【题型】解答题　【知识点】立体几何　【难度】easy
如图，直三棱柱$ABC-A_1B_1C_1$内接于一个圆柱，$AB=AC$，$BC$为底面圆的直径，圆柱的体积是$2\pi$，底面直径与圆柱的高相等.

\noindent (1)求圆柱的侧面积;\\
\noindent (2)求三棱柱$ABC-A_1B_1C_1$的体积.\\
\noindent (3)求直三棱柱的外接球的体积.
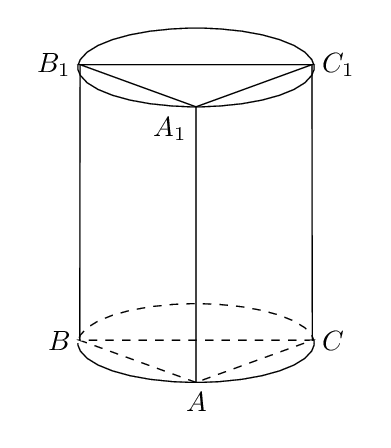
【解答】
\noindent 【答案】(1)$4\pi$\\
\noindent (2)$2$\\
\noindent (3)$\dfrac{8\sqrt{2}}{3}\pi$\\
\noindent 【分析】（1）先根据圆柱的体积和结构特点求圆柱的底面半径和高，再利用圆柱的侧面积公式求解.\\
\noindent （2）根据柱体的体积公式求解.\\
\noindent （3）先求三棱柱的外接球半径，再利用球体体积公式求解.\\
\noindent 【详解】（1）设底面圆的直径为$2r$，则其高也为$2r$;\\
\noindent 由题可知，圆柱的体积$V=\pi r^2\cdot 2r=2\pi$，解得$r=1$，\\
\noindent 因此圆柱的侧面积为$S=2\pi r\times 2r=4\pi$.\\
\noindent （2）因为$\triangle ABC$是等腰直角三角形，底面圆的半径为$1$，因此边长$AB=AC=\sqrt{2}$，\\
\noindent 所以三棱柱$ABC-A_1B_1C_1$的体积$V=\dfrac{1}{2}\times\sqrt{2}\times\sqrt{2}\times 2=2$.\\
\noindent （3）设三棱柱的外接球半径为$R$，
\noindent 则$R^2 = r^2 + r^2 = 2$，\\
\noindent 所以三棱柱的外接球体积为：$V = \dfrac{4}{3}\pi R^3 = \dfrac{8\sqrt{2}}{3}\pi$.